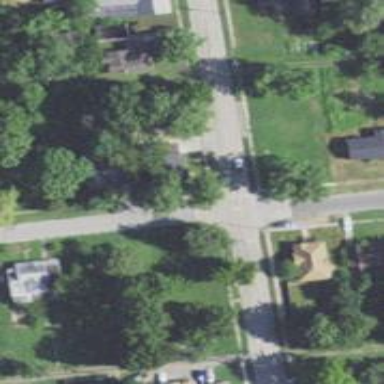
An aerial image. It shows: Residential road.